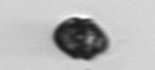
Label: Kryptoperidinium_triquetrum